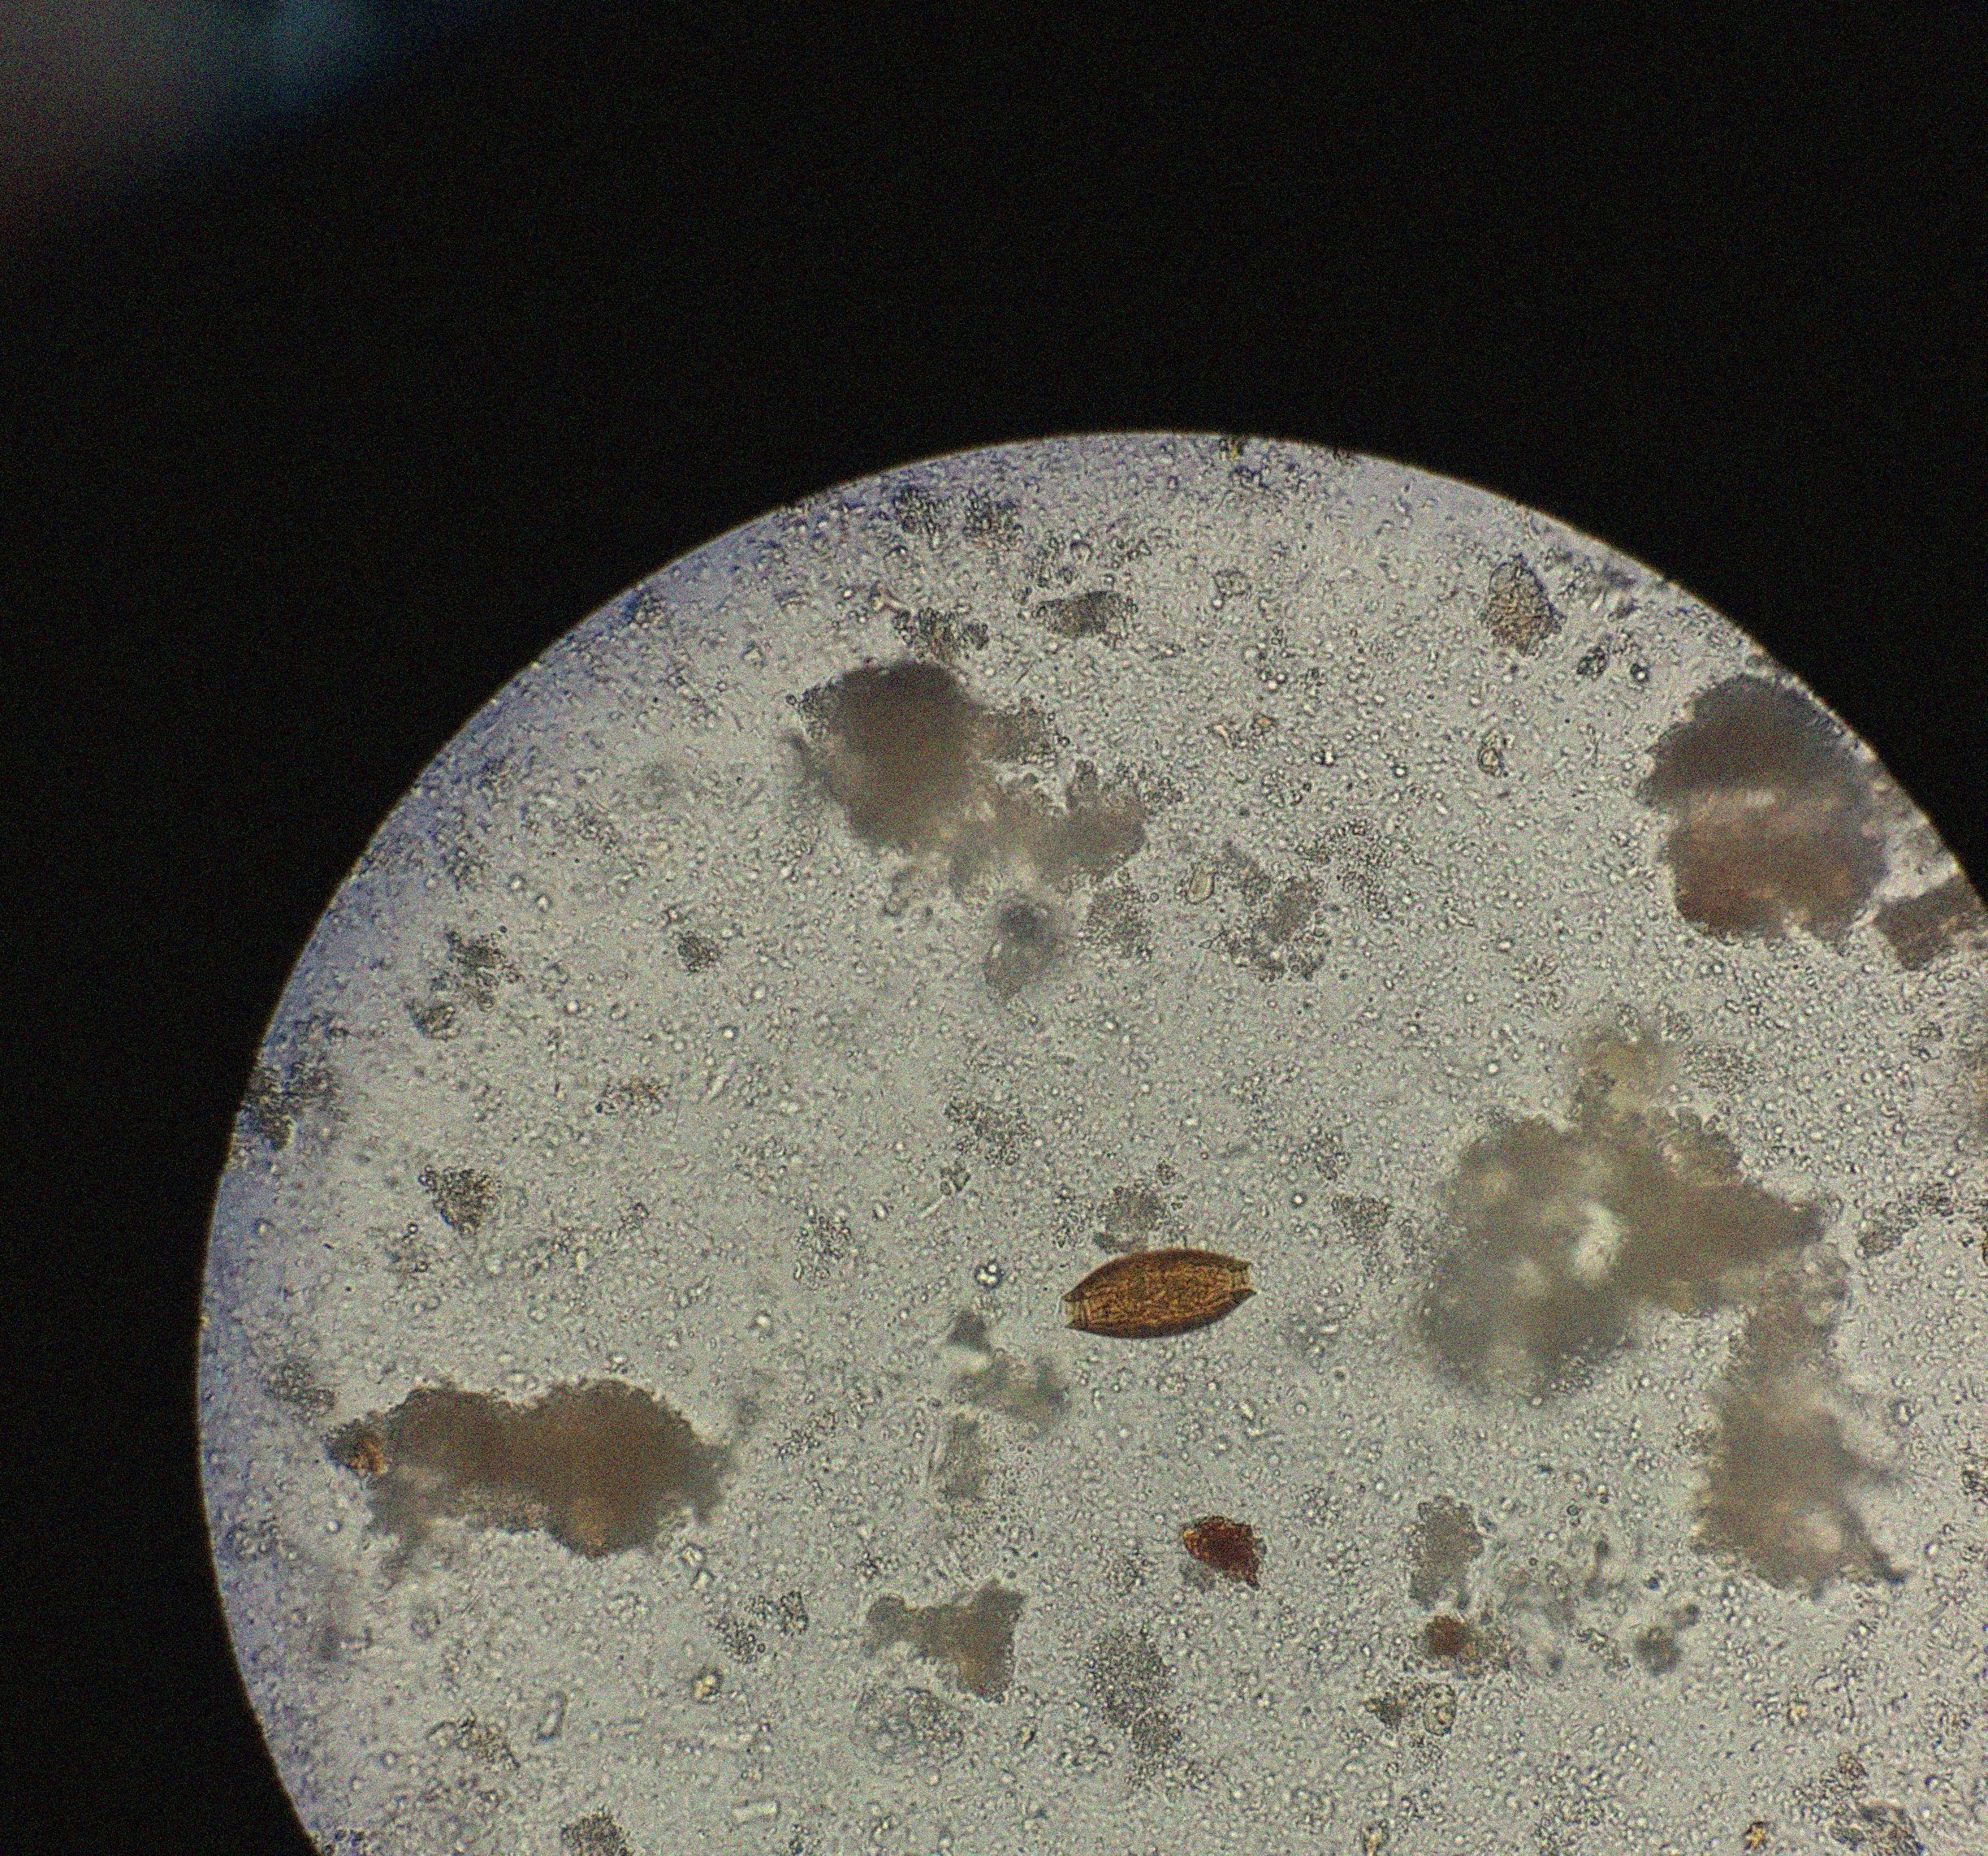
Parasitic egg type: Trichuris trichiura